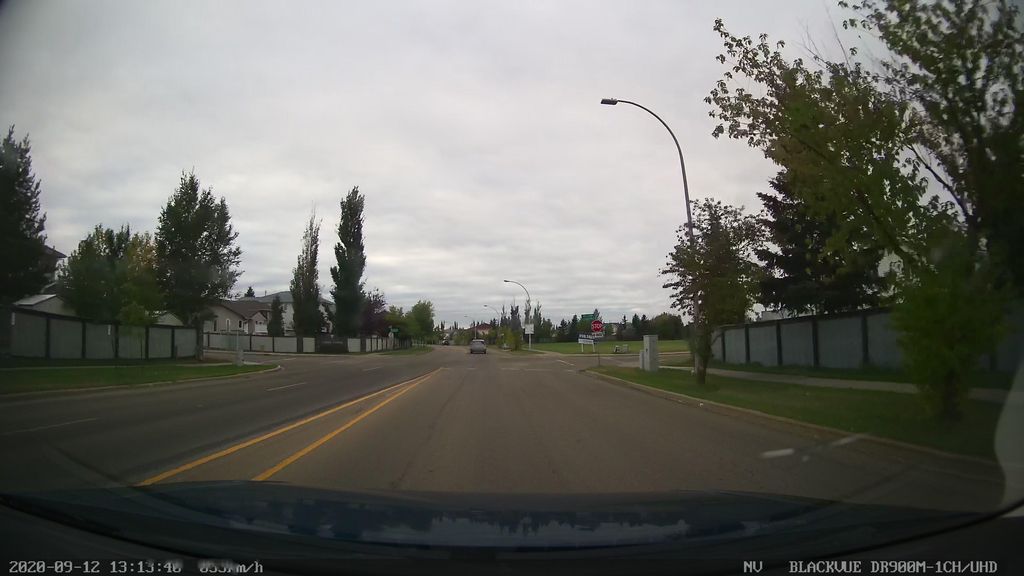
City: edmonton